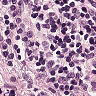
Metastatic tissue present: no